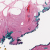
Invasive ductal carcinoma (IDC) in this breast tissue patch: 0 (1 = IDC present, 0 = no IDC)